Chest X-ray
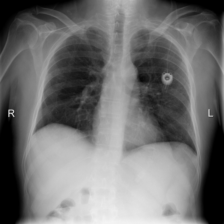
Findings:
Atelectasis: negative
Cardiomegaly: negative
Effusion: negative
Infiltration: negative
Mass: negative
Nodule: negative
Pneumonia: negative
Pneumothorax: negative
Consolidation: negative
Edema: negative
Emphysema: negative
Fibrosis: negative
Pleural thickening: negative
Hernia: negative